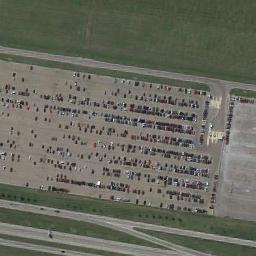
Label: parking_lot